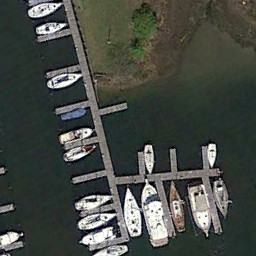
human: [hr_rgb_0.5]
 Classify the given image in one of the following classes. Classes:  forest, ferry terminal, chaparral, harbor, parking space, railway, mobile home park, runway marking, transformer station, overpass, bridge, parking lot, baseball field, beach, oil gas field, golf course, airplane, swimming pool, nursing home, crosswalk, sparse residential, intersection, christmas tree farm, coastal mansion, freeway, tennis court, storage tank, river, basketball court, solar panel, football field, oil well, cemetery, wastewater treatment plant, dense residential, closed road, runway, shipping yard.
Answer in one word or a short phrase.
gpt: ferry terminal